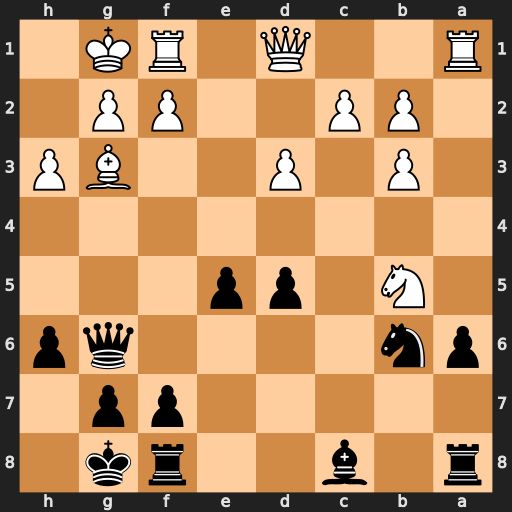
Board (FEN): r1b2rk1/5pp1/pn4qp/1N1pp3/8/1P1P2BP/1PP2PP1/R2Q1RK1
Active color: b
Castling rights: -
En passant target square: -
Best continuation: axb5 Rxa8 Nxa8